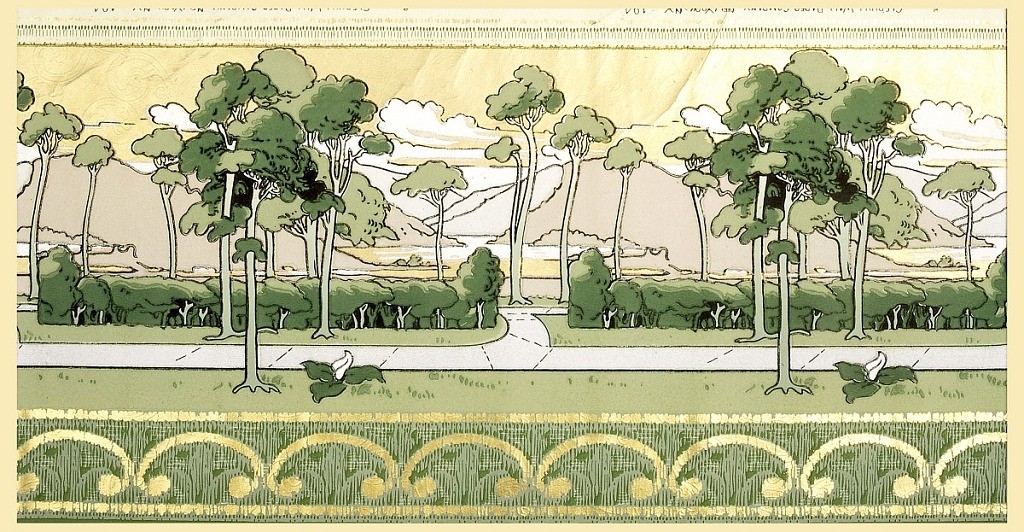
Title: Frieze
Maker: Gledhill Wall Paper Co., New York, New York, founded 1900
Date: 1906–07
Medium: Machine-printed paper
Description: Landscape scene, with view of mountains and clouds in the background, and a sidewalk in middle ground. In the foreground is a band of gold scrolls and bands with foliate motifs. The sky is printed a metallic gold.